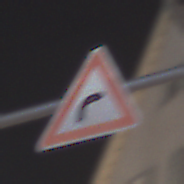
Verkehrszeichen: KurveRechts
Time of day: Night
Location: Outdoor (Urban)
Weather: Overcast
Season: Winter
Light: Artificial